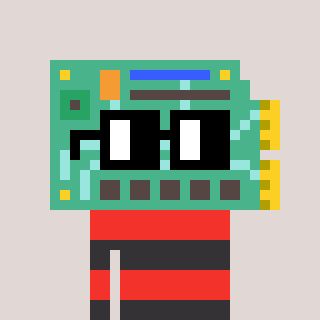
a pixel art character with square black glasses, a chipboard-shaped head and a grayscale-colored body on a warm background